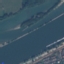
Land use / land cover class: River